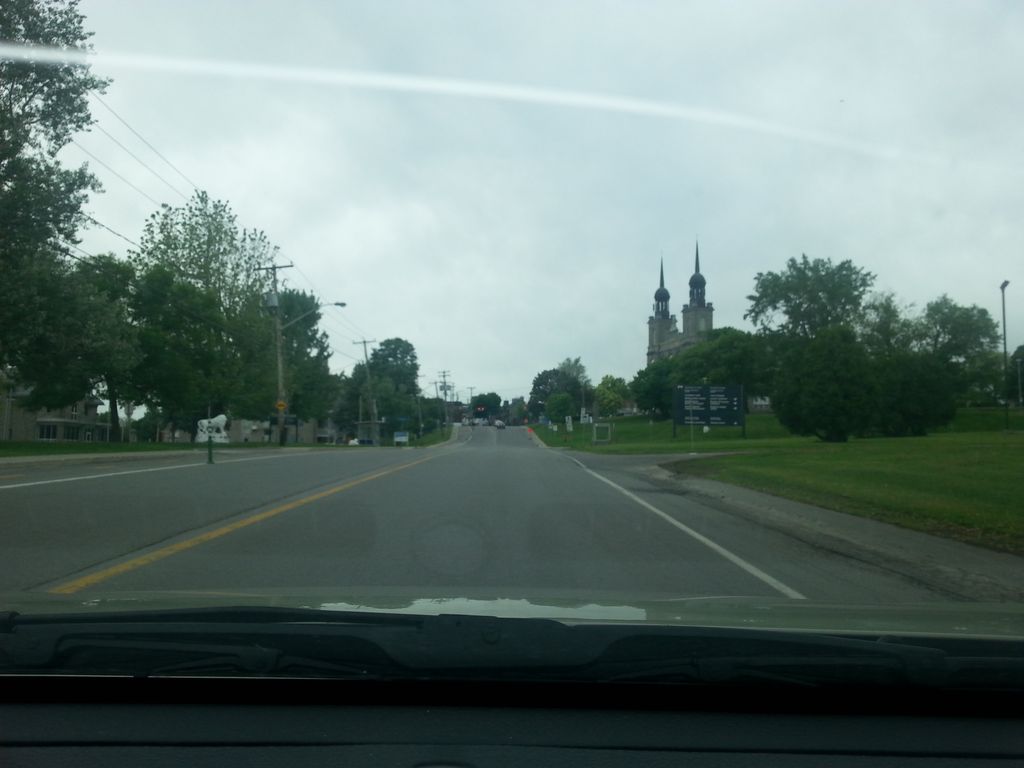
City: montreal